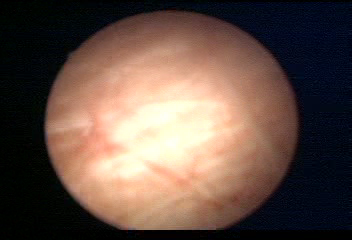
Modality: WLC
Class: Normal mucosa
Bladder cancer association: No